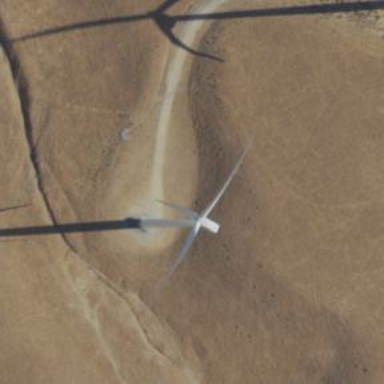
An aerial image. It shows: Wind generator using horizontal axis wind turbines.